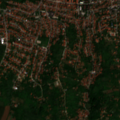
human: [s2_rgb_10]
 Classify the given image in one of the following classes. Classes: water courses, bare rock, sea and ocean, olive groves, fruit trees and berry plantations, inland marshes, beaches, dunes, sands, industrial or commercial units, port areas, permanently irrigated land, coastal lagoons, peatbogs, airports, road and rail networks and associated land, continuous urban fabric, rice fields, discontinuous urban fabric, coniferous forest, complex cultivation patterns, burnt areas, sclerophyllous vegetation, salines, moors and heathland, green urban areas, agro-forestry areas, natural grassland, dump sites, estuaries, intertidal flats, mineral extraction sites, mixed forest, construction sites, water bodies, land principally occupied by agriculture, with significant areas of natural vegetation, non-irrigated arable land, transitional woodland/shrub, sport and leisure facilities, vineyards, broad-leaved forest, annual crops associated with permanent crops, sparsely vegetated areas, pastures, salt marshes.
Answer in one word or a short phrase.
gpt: discontinuous urban fabric, complex cultivation patterns, land principally occupied by agriculture, with significant areas of natural vegetation